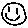
Label: smiley face